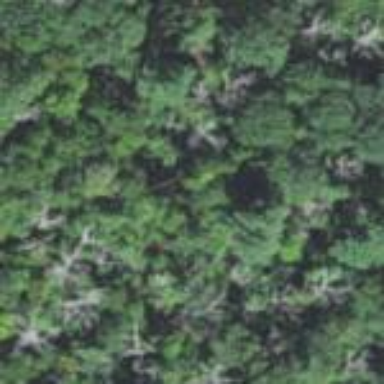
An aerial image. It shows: Mixed leaf woodland.